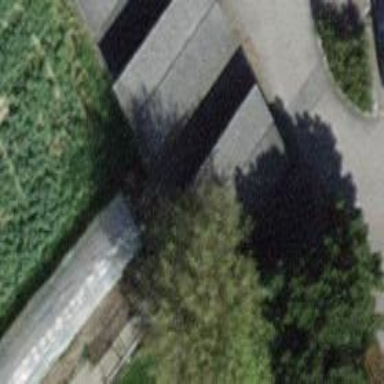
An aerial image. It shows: View of roof of building.